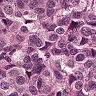
Metastatic tissue present: yes